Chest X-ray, AP view. Patient: 64 years old, sex F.
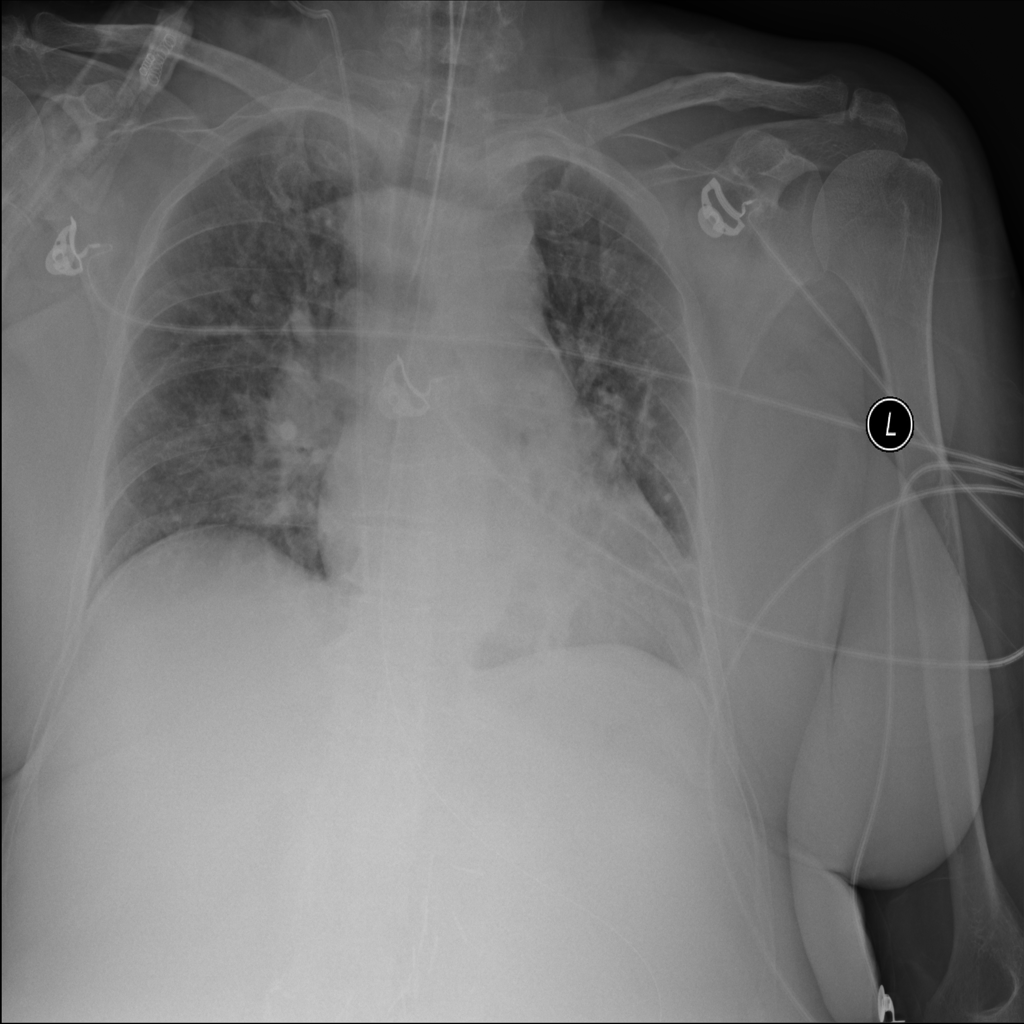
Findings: No Finding